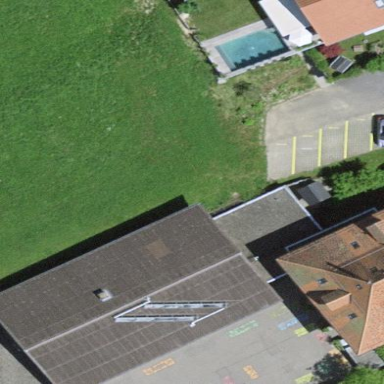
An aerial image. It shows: School building.